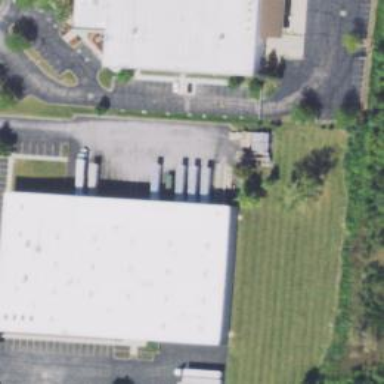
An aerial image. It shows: Warehouse building.